The image is an STFT spectrogram (time versus frequency) of a rotating-machine vibration signal. Based on the visible evidence, which rotor condition applies: normal, misalignment, unbalance, looseness?
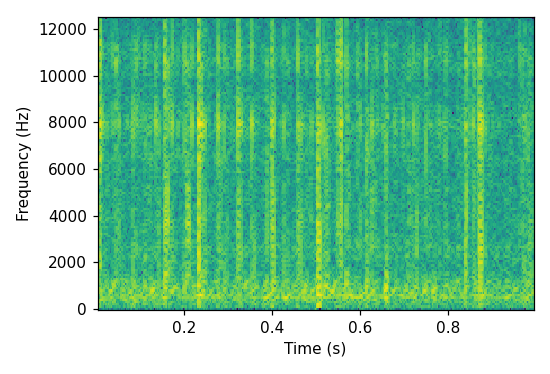
Answer: normal